Question: I have an String that is "WAKEFIELD - TRINITYIGINY - (3.15 miles)" that need to display like this in a UILabel.That means char is consume from middle.

Note that,it should be dynamic and need to display into UITableViewCell.The strings length is not fix.It is clear that,its only string.
thanks in advance
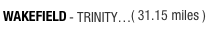
Answer: UILabel has a property for truncation (lineBreakMode)
<URL>
If you set it to 'NSLineBreakByTruncatingMiddle'it will truncate in the middle.